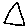
Label: triangle